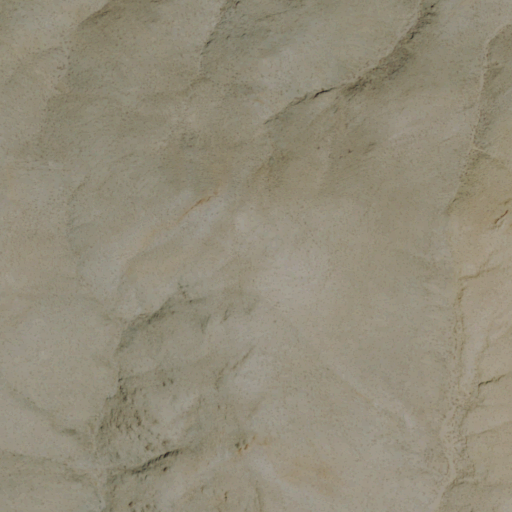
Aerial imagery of mountain in Nevada named Joes Peak containing shrub and barren land